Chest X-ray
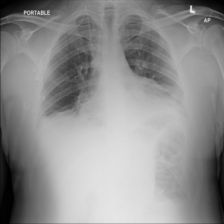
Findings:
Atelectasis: negative
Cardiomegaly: negative
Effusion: positive
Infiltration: negative
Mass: negative
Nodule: negative
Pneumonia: negative
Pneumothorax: negative
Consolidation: positive
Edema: negative
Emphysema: negative
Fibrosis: negative
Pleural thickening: negative
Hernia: negative